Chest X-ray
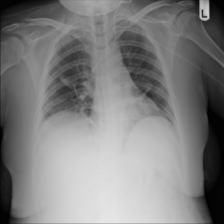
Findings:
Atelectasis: positive
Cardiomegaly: negative
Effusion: positive
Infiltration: positive
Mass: negative
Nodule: negative
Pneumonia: negative
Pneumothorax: negative
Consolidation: negative
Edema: negative
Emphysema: negative
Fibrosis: negative
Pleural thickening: negative
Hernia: negative